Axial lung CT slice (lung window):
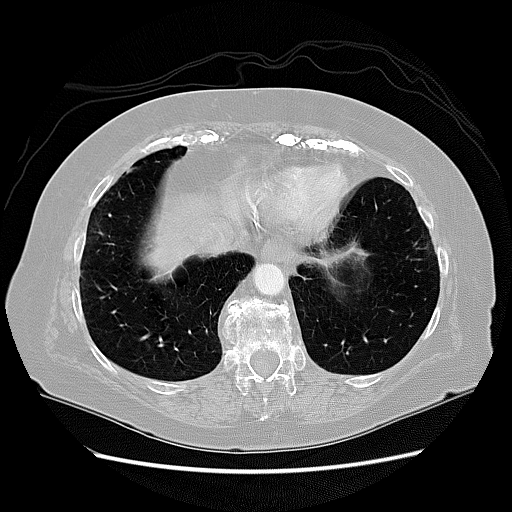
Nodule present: no